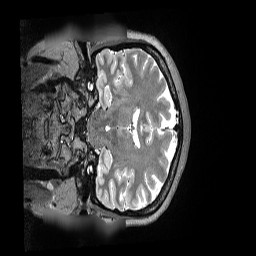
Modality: T2w
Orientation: coronal
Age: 38
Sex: female